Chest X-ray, PA view. Patient: 39 years old, sex M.
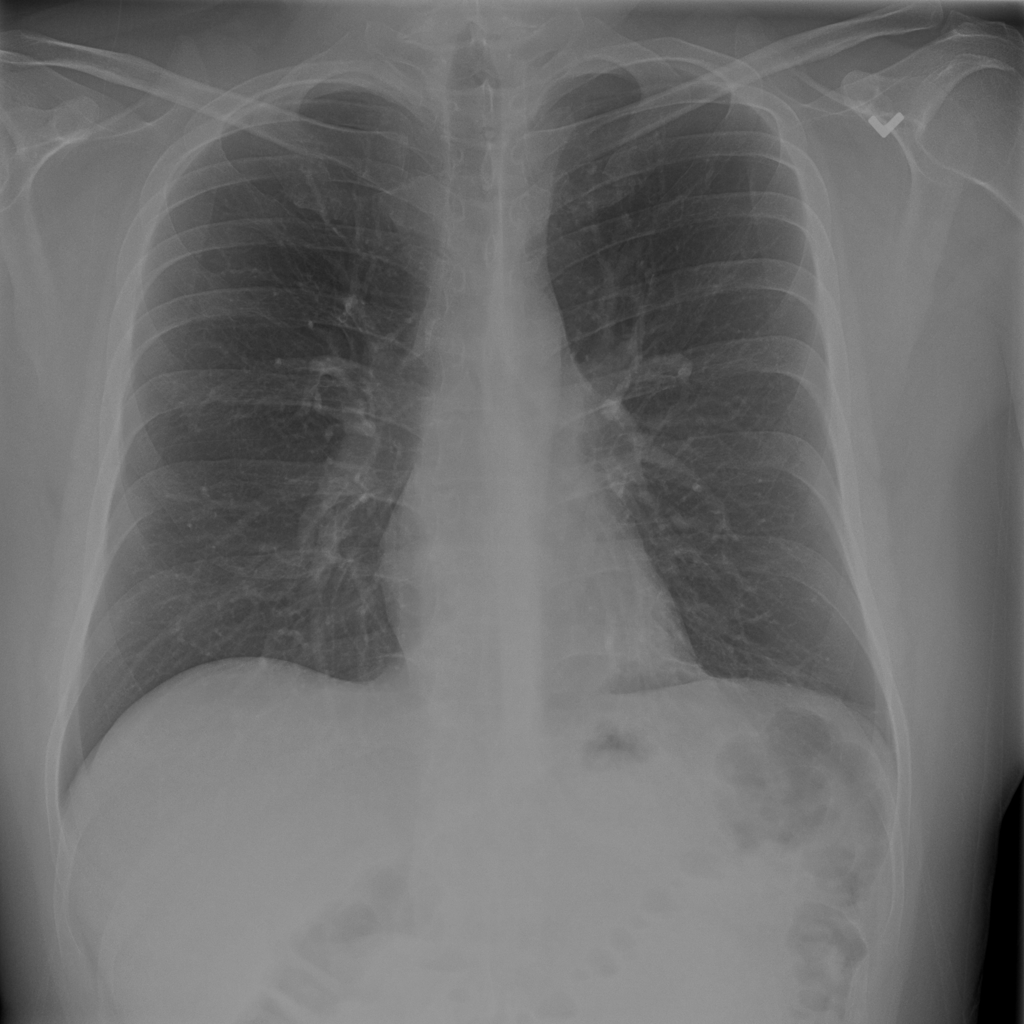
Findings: Infiltration